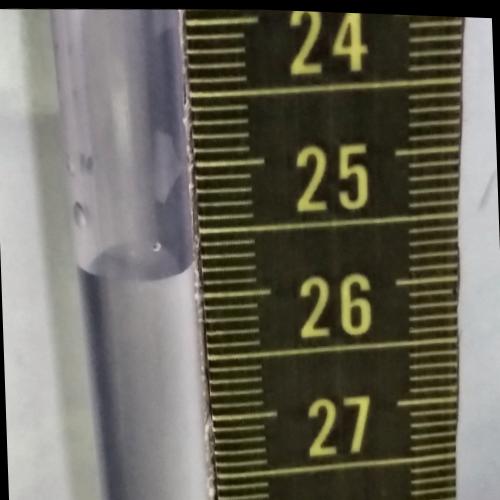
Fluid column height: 25.8 cm